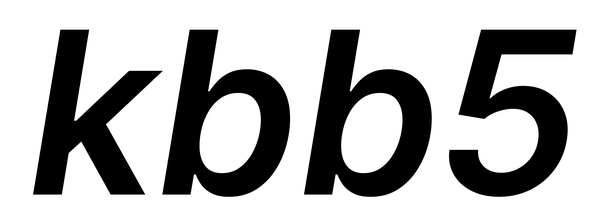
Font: Inter-Italic_SemiBold_Italic